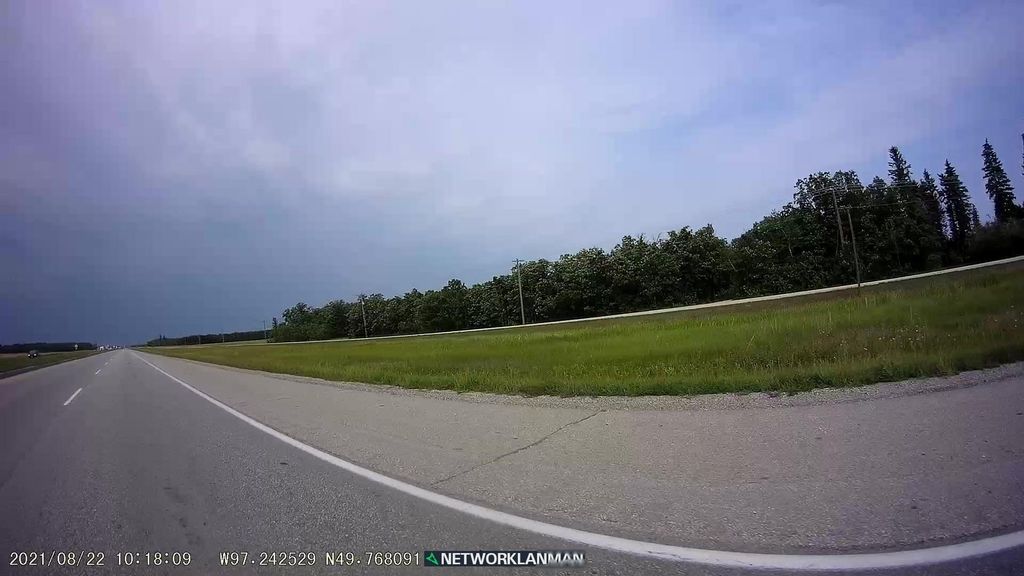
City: winnipeg